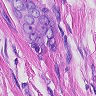
Metastatic tissue present: yes